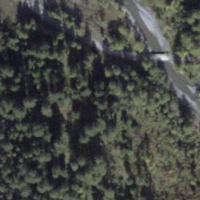
EUNIS habitat code: 43
Species observed at this site:
Cypripedium calceolus
Cardamine pratensis
Dryas octopetala
Gymnadenia conopsea